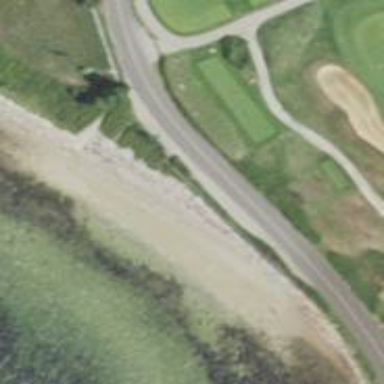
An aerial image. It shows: Rough grassy area used for golf.